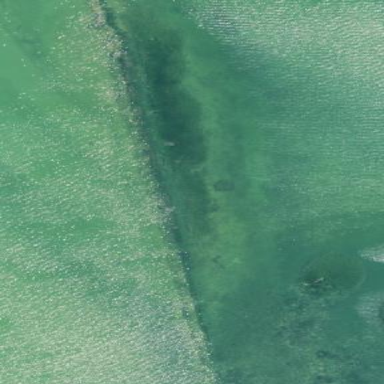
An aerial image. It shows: Breakwater structure.